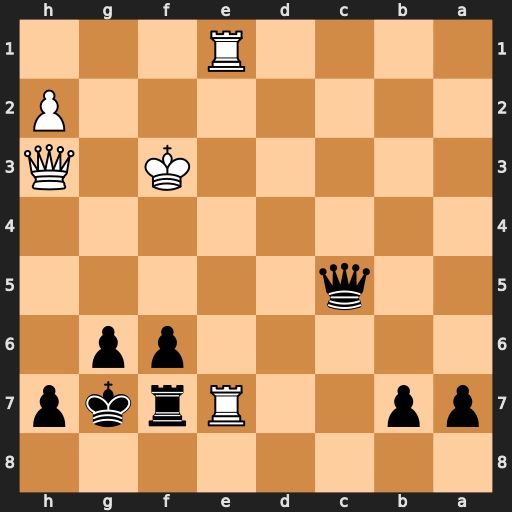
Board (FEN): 8/pp2Rrkp/5pp1/2q5/8/5K1Q/7P/4R3
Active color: b
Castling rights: -
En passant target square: -
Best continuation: Rxe7 Rxe7+ Qxe7